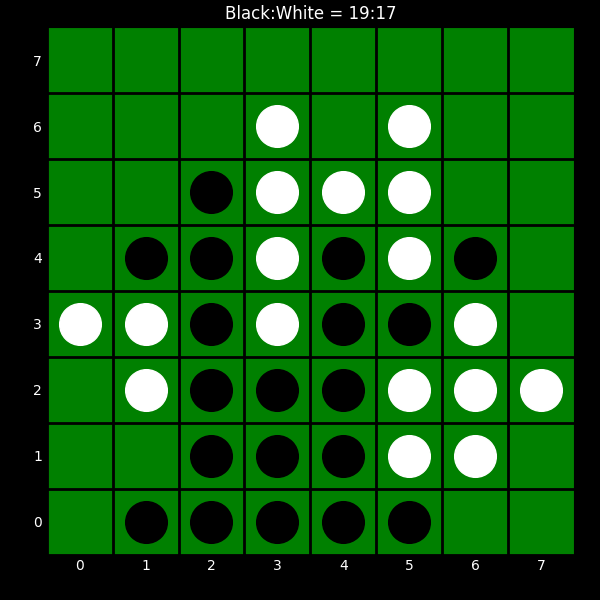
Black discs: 19
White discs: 17